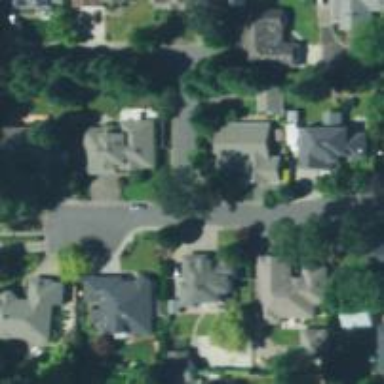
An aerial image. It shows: Residential road.